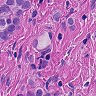
Metastatic tissue present: yes